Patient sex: F
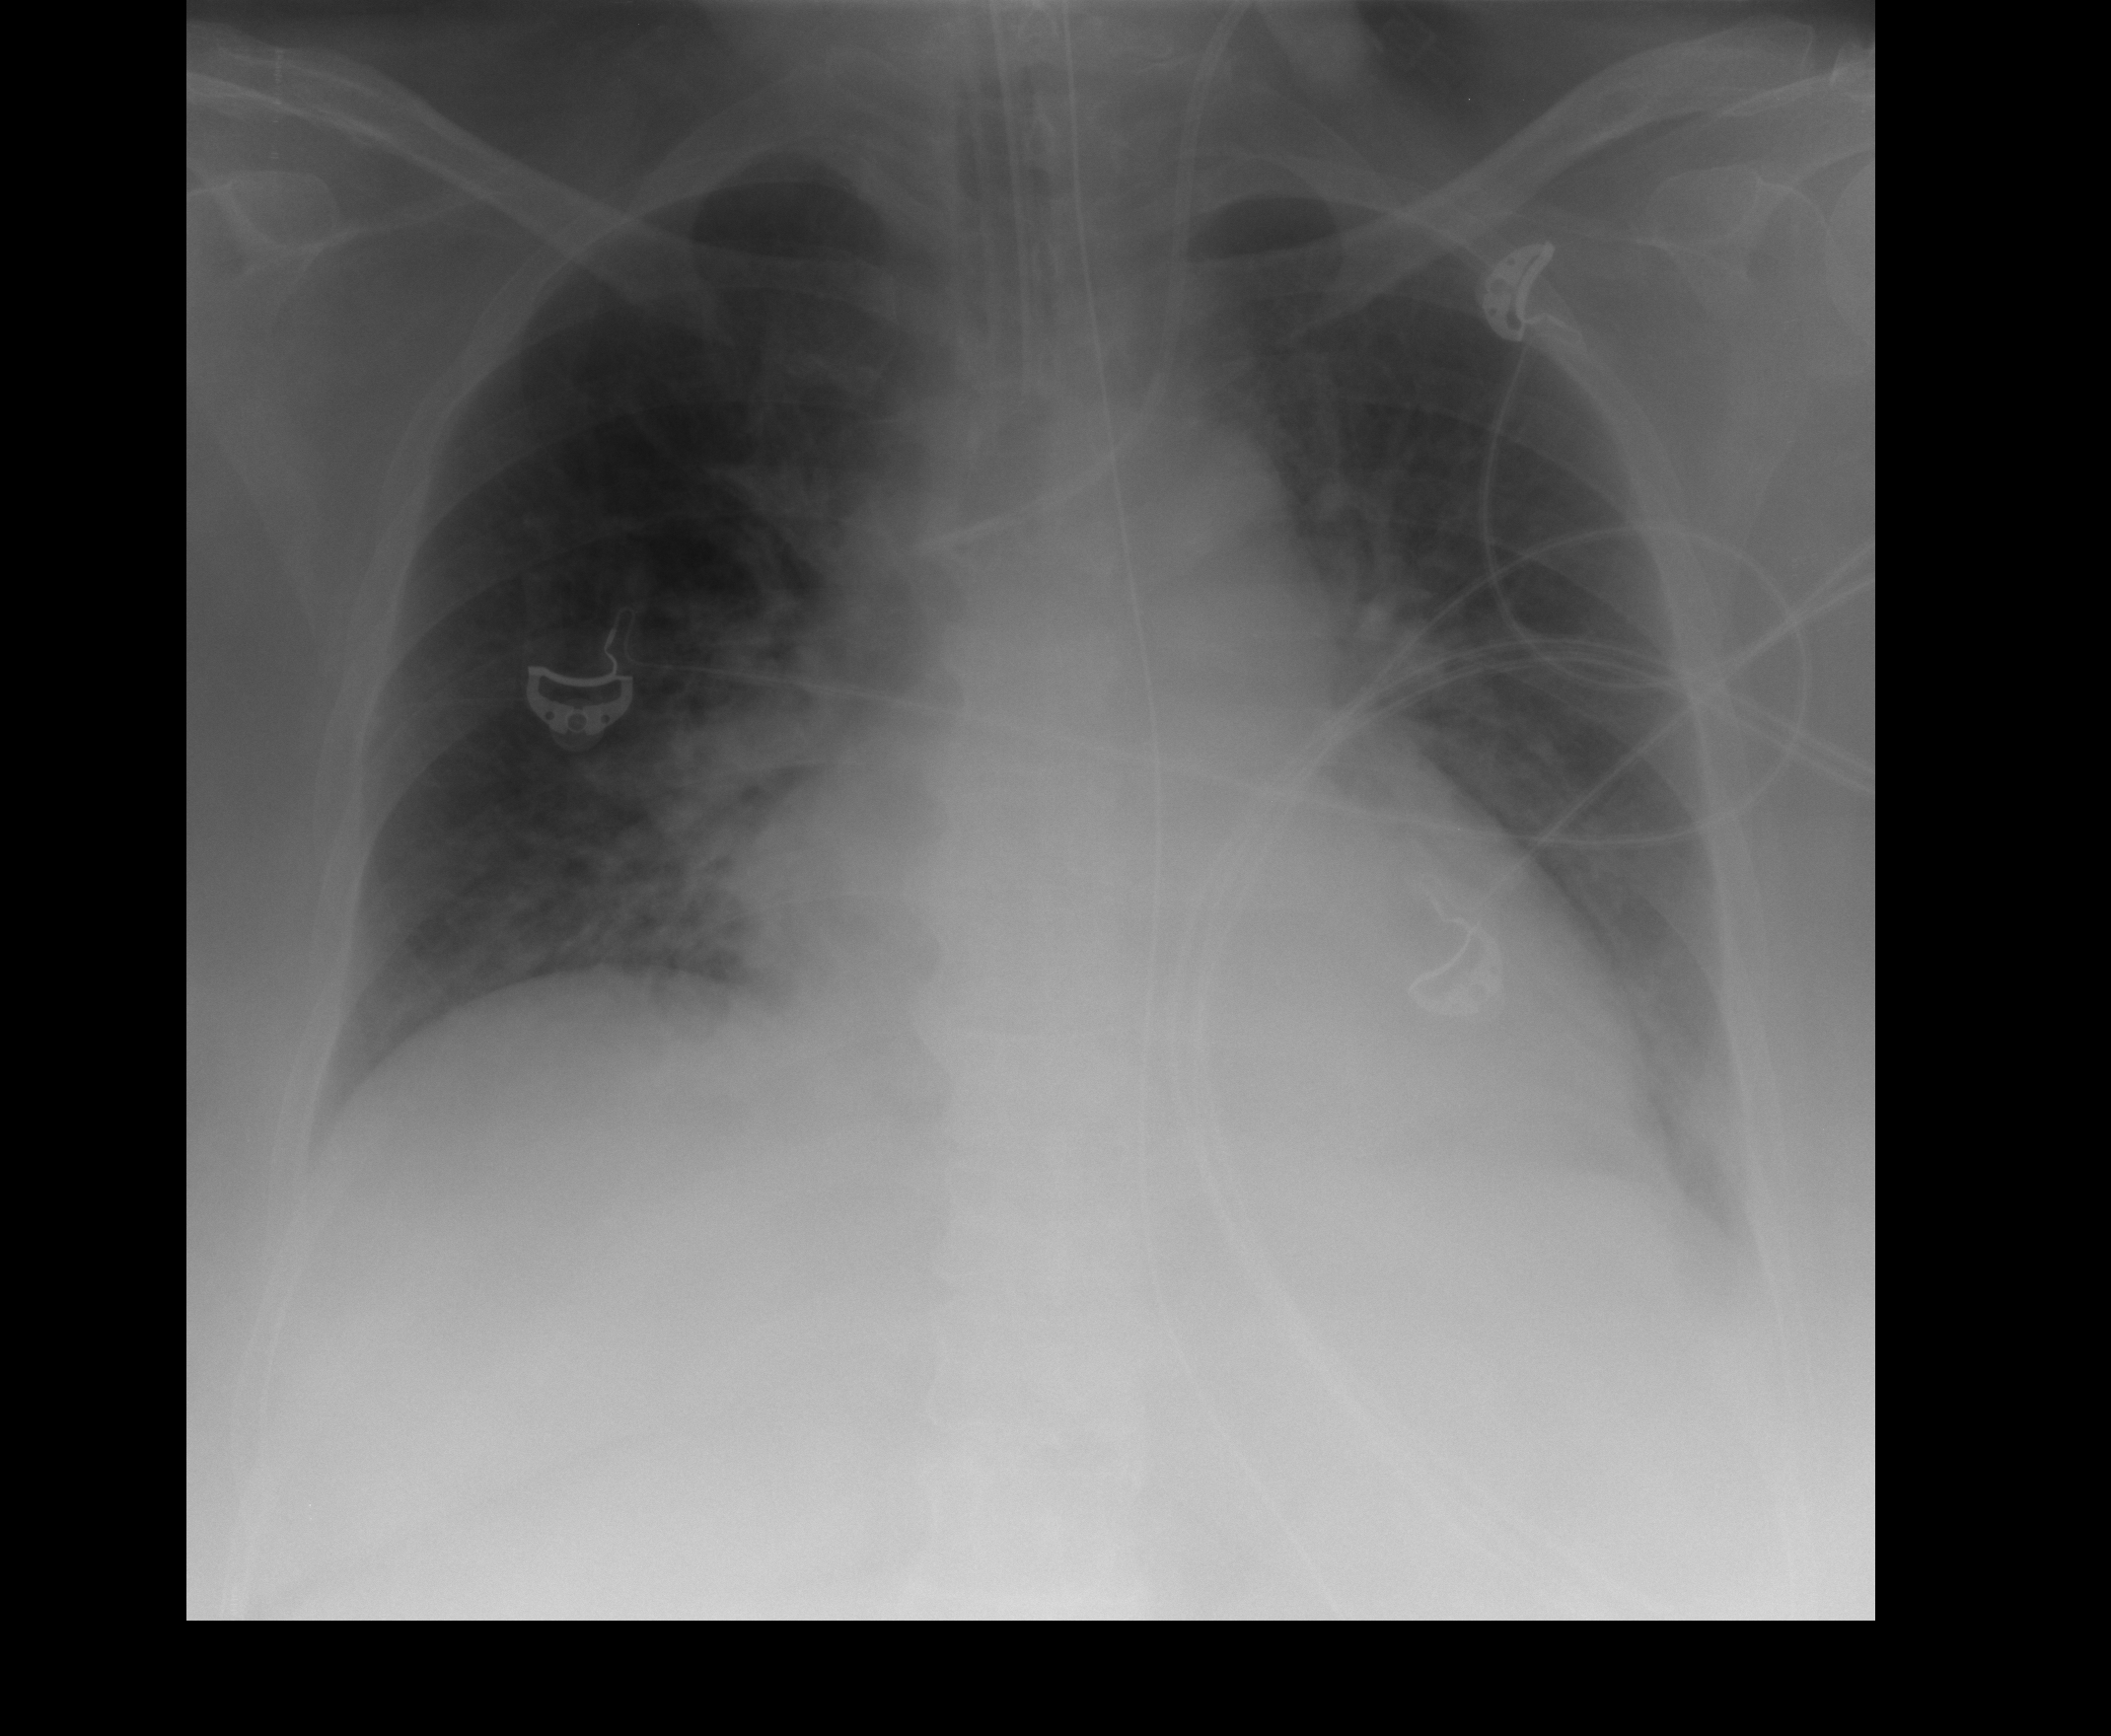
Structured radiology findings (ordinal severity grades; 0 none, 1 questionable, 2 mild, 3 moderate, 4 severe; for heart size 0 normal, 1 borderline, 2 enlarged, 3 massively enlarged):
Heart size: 2
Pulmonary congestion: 2
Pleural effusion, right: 0
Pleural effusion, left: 2
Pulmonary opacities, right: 2
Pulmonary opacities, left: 2
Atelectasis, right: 2
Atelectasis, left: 2